Platform: macOS
Application: Chrome
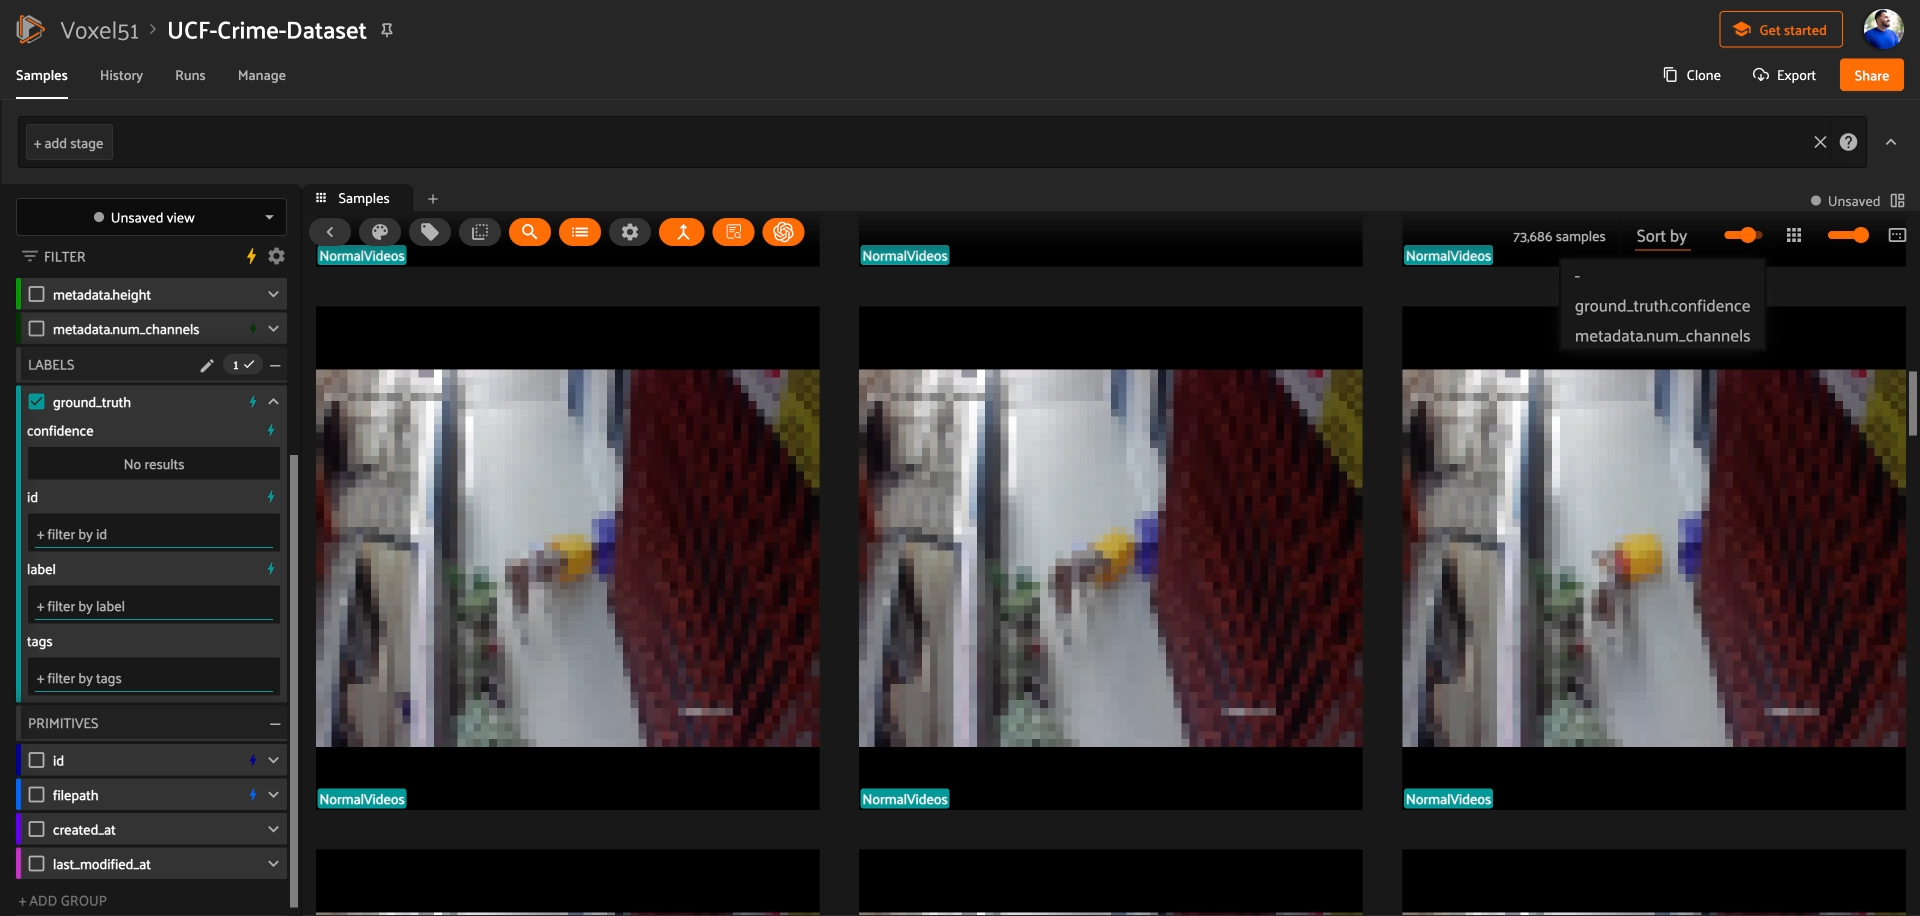
task_description: Change how the samples are sorted
action_type: select
element_info: Menu Item

task_description: Sort the samples by ground_truth.confidence
action_type: select
element_info: Menu Item

task_description: Sort the samples by metadata.num_channels
action_type: select
element_info: Menu Item

task_description: Sort the samples in the samples panel by confidence
action_type: select
element_info: Menu Item

task_description: Sort the samples by number of channels
action_type: select
element_info: Menu Item